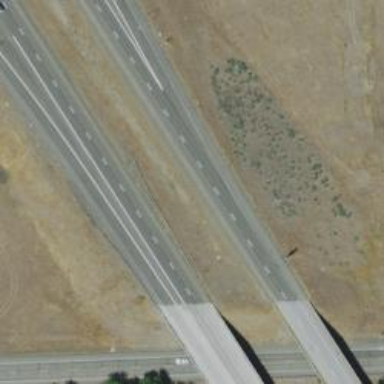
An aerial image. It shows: Motorway.